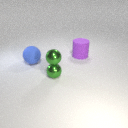
large blue rubber sphere to the left of small green metal sphere